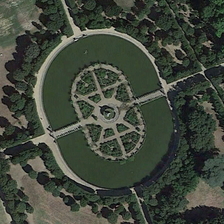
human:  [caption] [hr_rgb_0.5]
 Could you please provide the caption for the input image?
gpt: there is a circular square on the land .

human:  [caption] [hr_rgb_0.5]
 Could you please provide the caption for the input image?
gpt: a large number of trees are planted around the square .

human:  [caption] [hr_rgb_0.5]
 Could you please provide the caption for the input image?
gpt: there is a circular square on the land .

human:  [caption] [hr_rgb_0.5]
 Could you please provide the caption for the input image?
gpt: a large number of trees are planted around the square .

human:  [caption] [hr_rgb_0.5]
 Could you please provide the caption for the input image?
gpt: there is a circular square on the land .